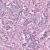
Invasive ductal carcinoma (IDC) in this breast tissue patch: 1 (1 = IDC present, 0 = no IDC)